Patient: sex M, age 57
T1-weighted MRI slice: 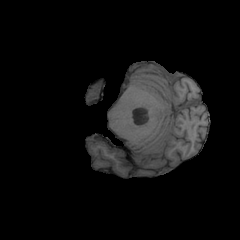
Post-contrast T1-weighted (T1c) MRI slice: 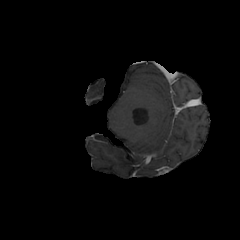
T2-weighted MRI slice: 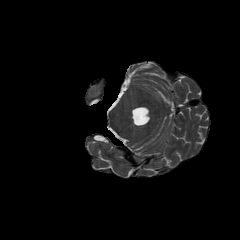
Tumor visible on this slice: no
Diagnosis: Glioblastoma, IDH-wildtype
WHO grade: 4